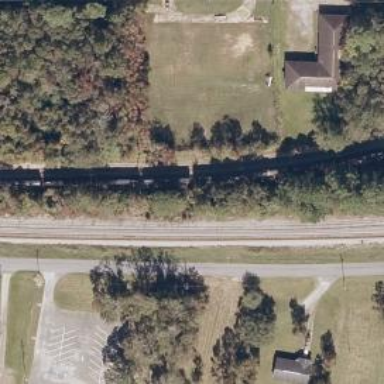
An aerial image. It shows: Railway siding with rails.